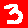
Digit: 3